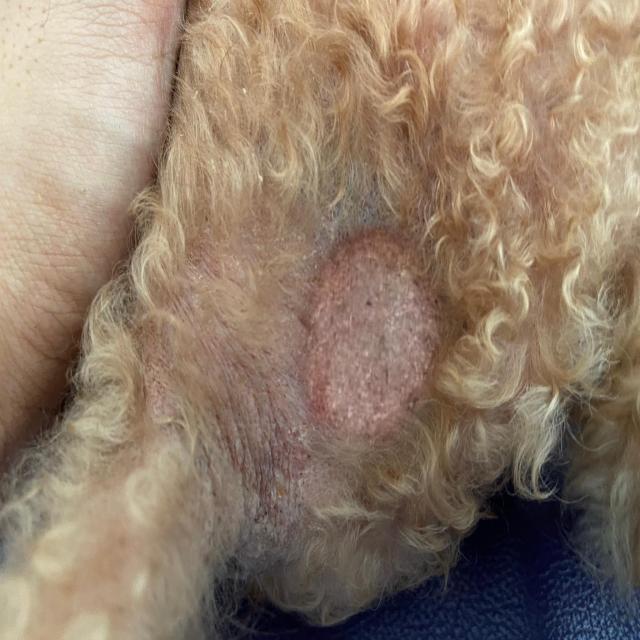
Canine ringworm (Dermatophytosis) — fungal infection caused by Microsporum or Trichophyton. Presents with circular alopecia, scaling, crusting, and broken hairs.